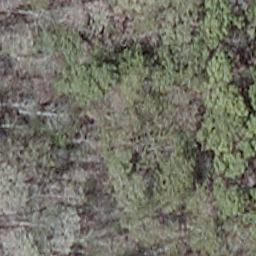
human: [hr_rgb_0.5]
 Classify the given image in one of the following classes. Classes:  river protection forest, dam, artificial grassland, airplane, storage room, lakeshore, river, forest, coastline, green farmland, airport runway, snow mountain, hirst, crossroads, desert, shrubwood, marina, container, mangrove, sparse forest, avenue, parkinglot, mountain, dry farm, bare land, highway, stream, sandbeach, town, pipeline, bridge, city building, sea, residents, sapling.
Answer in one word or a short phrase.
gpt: shrubwood